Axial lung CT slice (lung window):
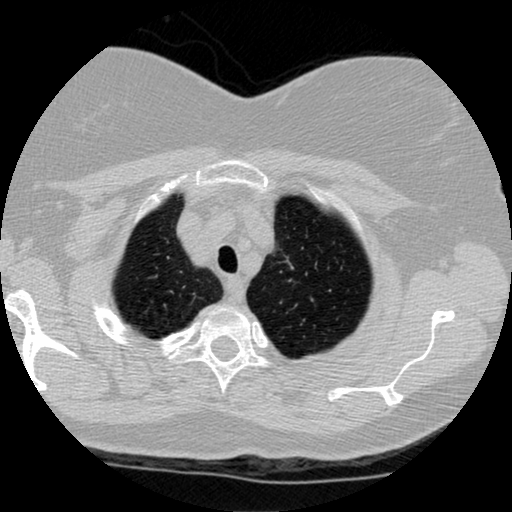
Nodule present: no